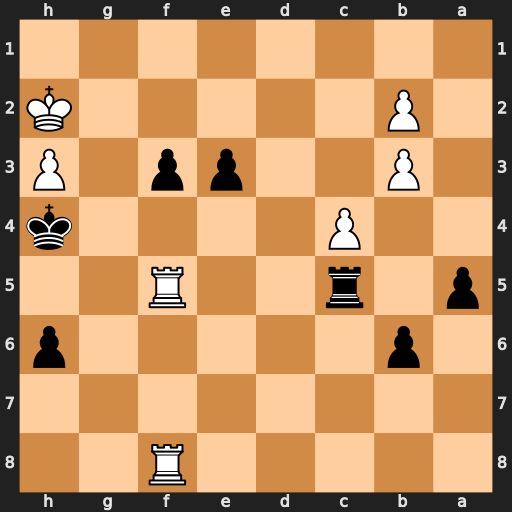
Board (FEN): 5R2/8/1p5p/p1r2R2/2P4k/1P2pp1P/1P5K/8
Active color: b
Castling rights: -
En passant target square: -
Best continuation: Rxf5 Rxf5 e2